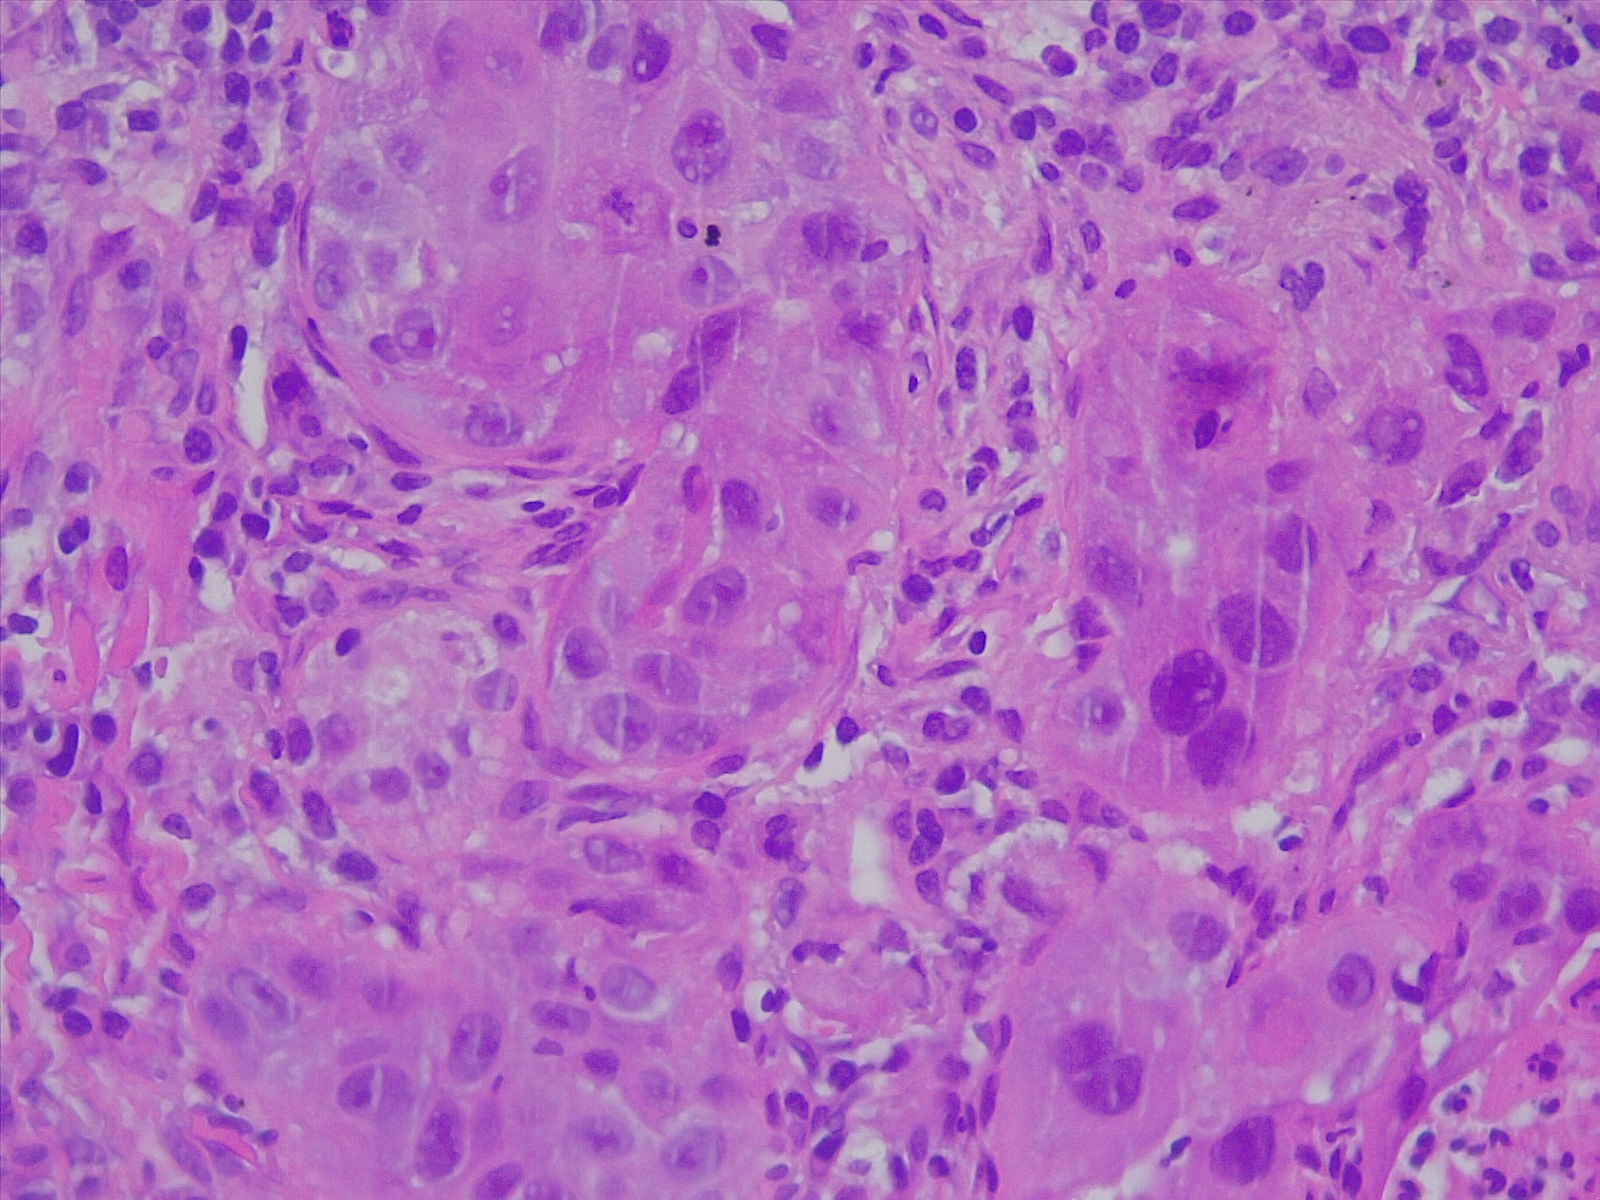
Label: lung squamous cell carcinoma, well differentiated